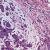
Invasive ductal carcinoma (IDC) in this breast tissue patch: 0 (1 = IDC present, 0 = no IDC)